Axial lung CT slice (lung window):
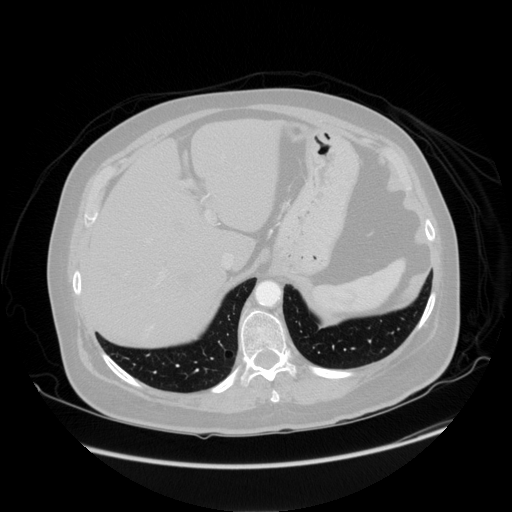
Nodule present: no